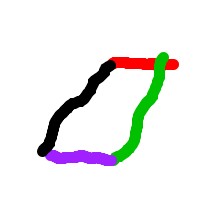
Shape: parallelogram